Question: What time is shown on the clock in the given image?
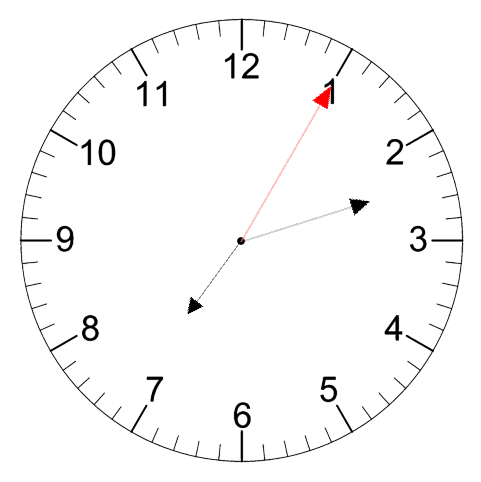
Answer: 07:12:05